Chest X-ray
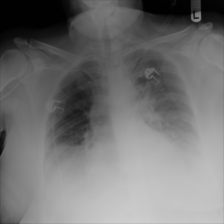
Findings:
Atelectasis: positive
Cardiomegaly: negative
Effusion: positive
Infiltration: negative
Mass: negative
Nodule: negative
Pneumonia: negative
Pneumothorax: negative
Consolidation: negative
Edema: negative
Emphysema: negative
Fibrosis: negative
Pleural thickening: negative
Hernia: negative